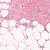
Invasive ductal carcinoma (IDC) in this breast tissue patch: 0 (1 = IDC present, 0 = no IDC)